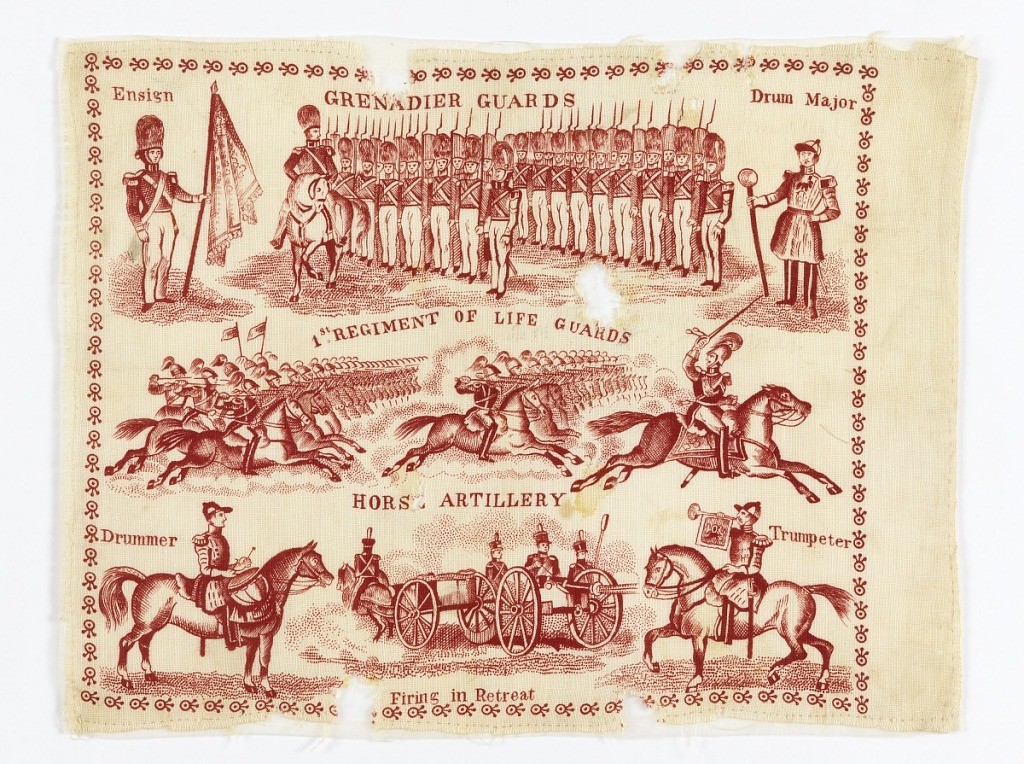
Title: Handkerchief
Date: early 19th century
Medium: cotton Technique: printed
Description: Handkerchief printed in red on white ground. Top section has Grenadier Guards being reviewed. Just below is the Horse Artillary. Bottom section shows Firing in Retreat. Corners have Ensign, Drum Major, Drummer and Trumpeter. Small decorative motif forms border on four sides.